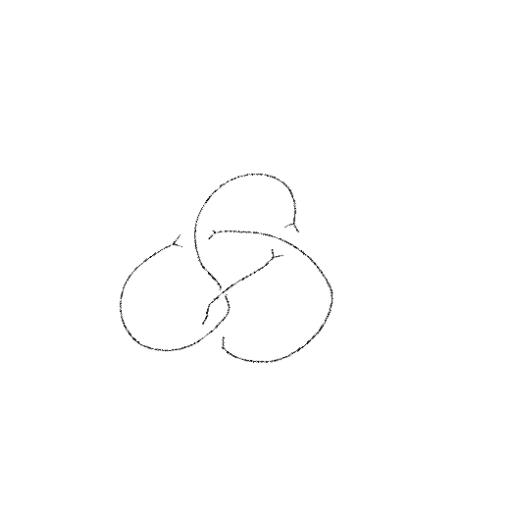
Crossing number: 4